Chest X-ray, PA view. Patient: 53 years old, sex M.
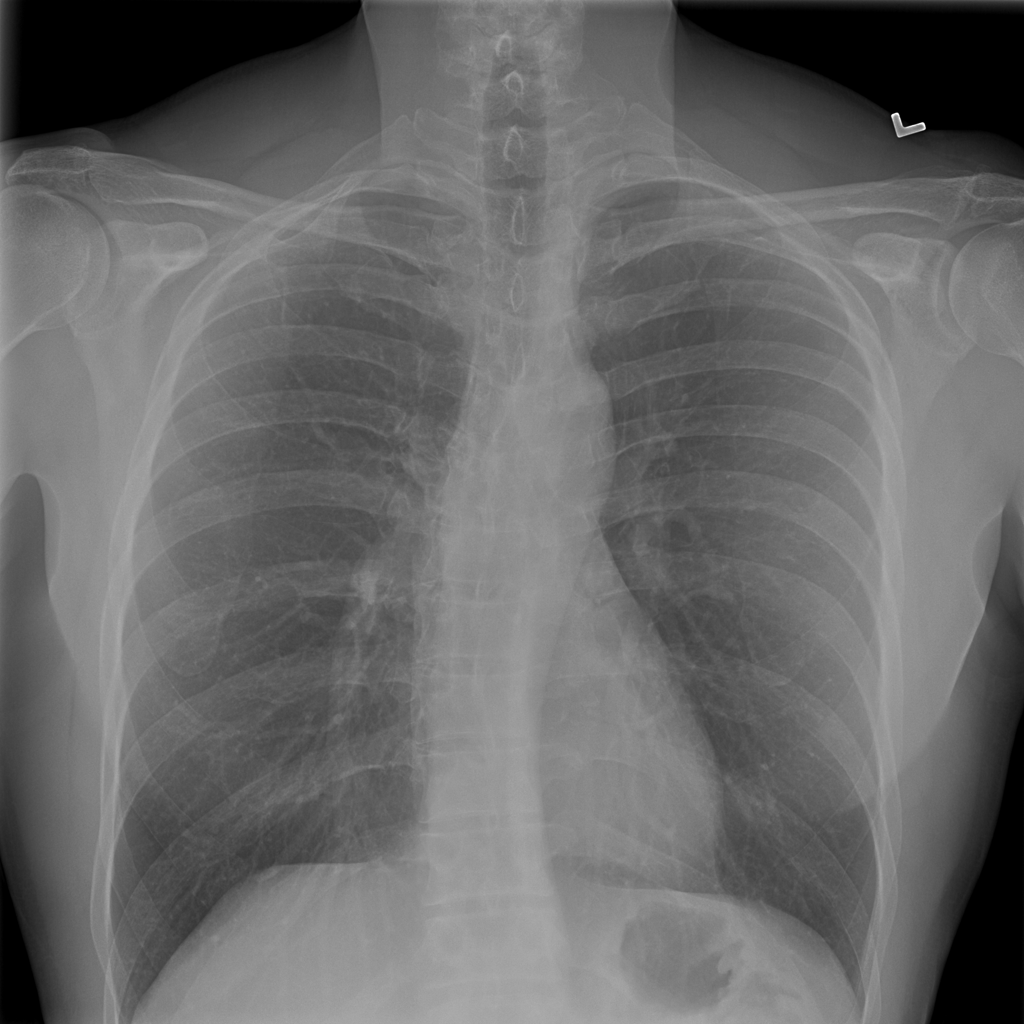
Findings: No Finding